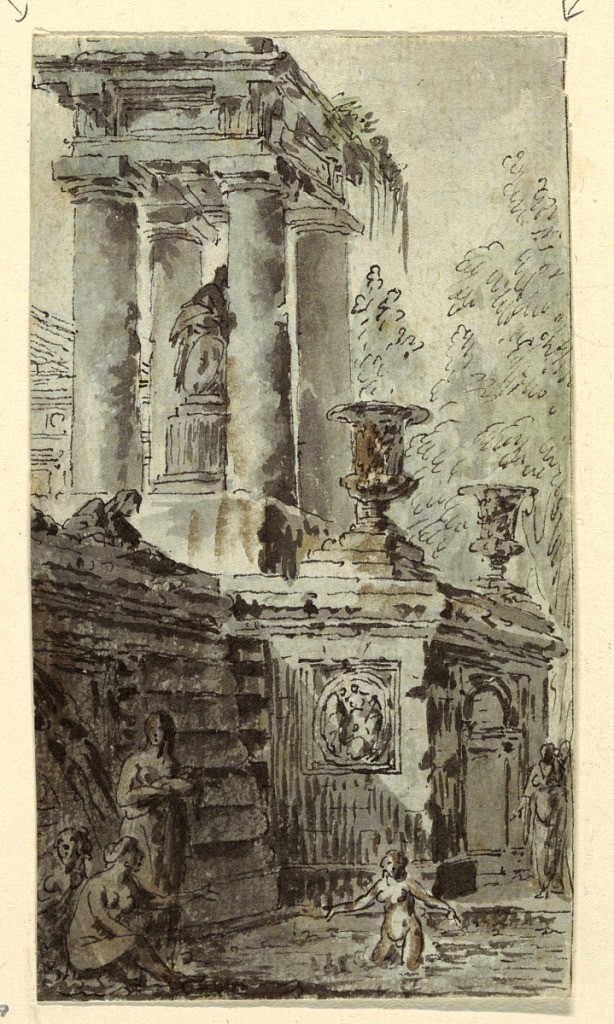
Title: Architectural Fantasy with Figures Bathing
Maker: Jean-Charles Delafosse, French, 1734 – 1789
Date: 1770
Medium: Pen and brush and black ink, wash on white laid paper
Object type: Drawing
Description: Architectural fantasy showing columns, sculpture, urns and female bathers in a pool of water below.